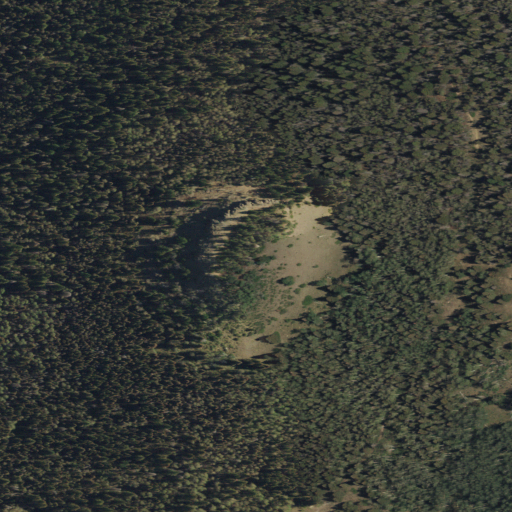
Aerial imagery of mountain in New Mexico named The Knob containing evergreen forest, shrub, mixed forest, deciduous forest, and grassland